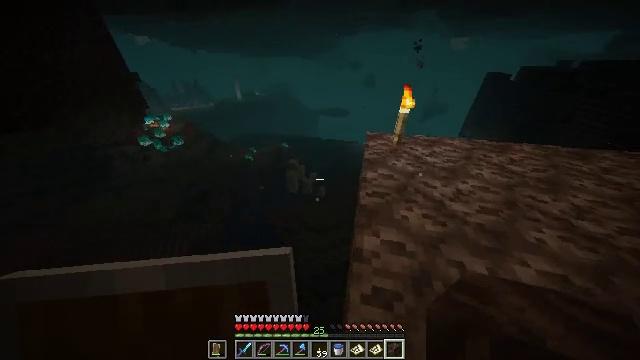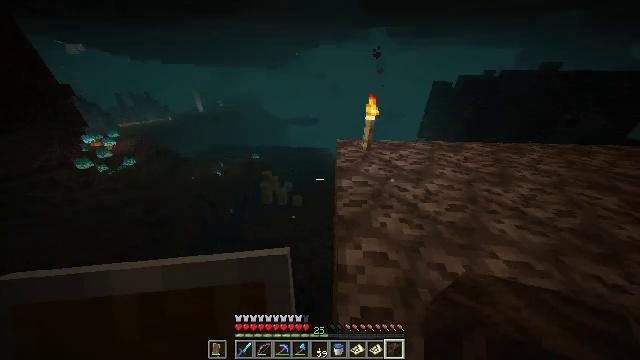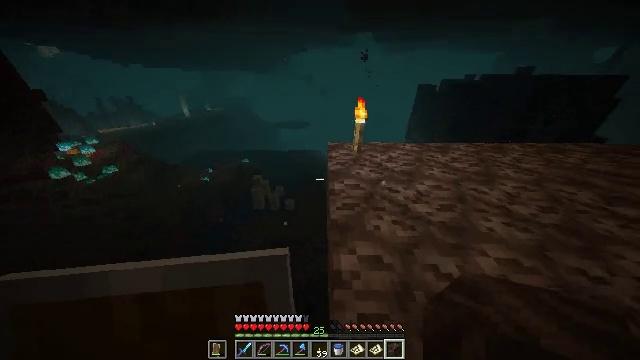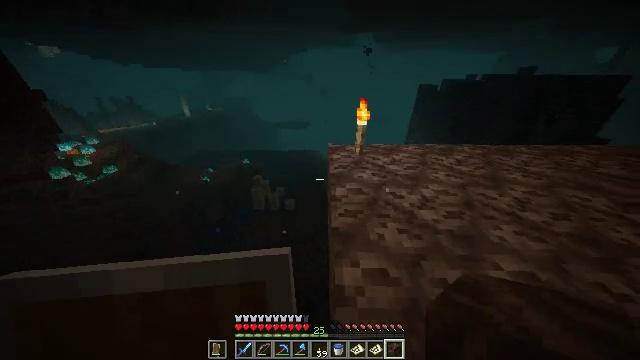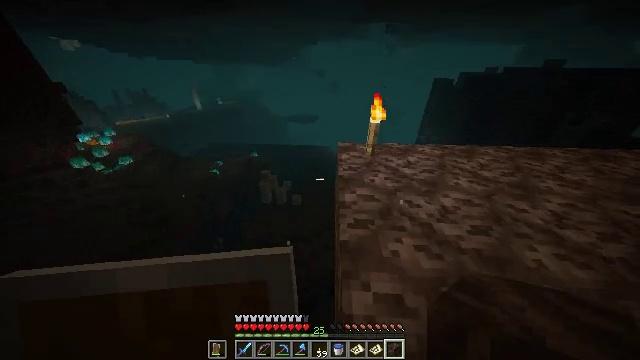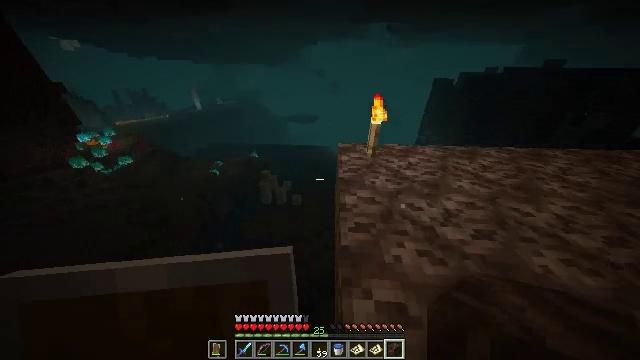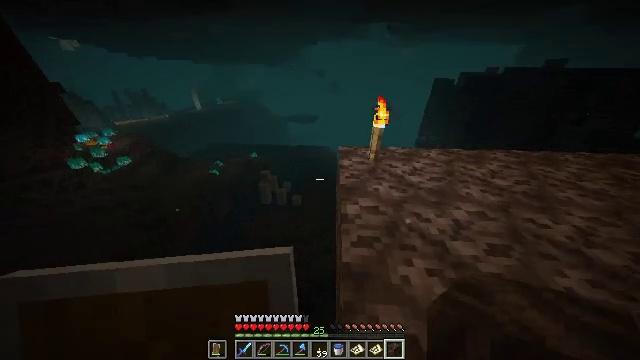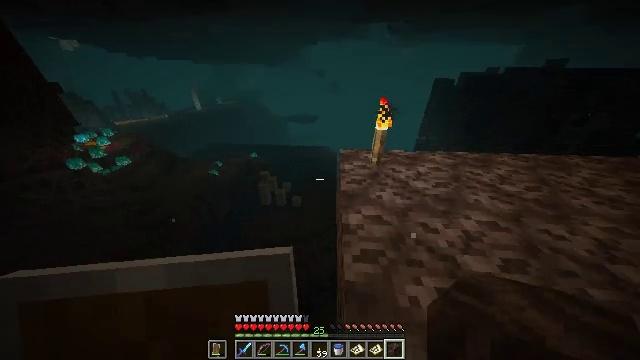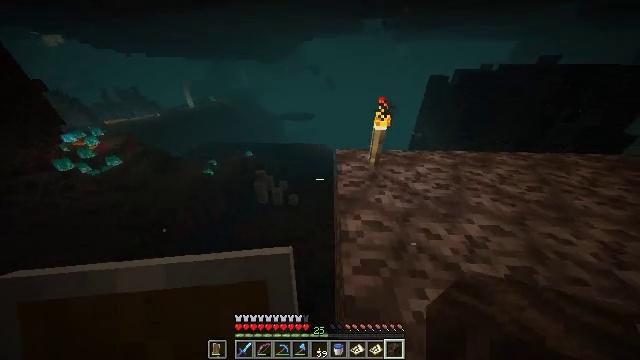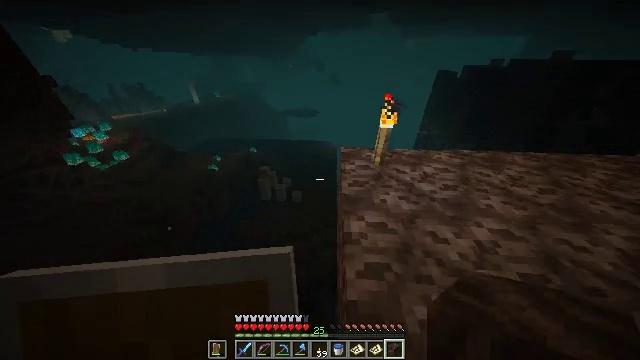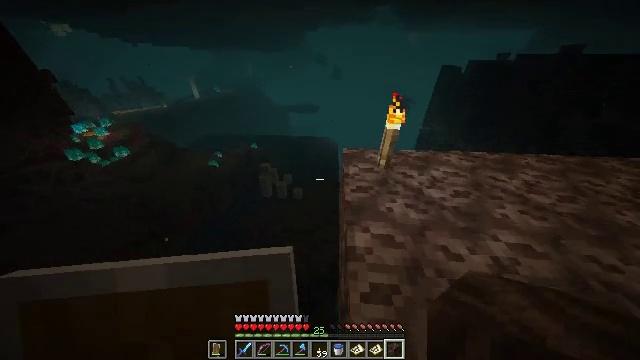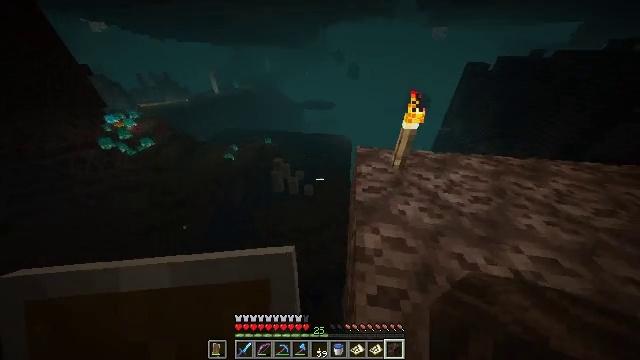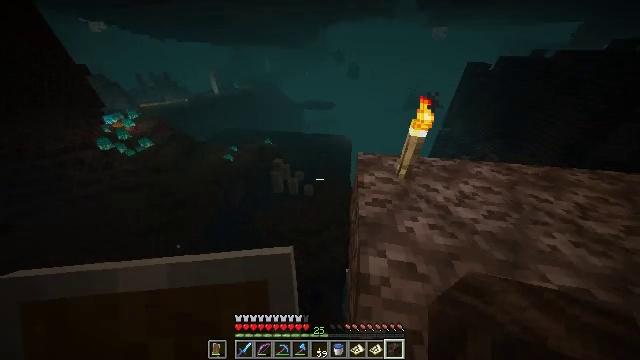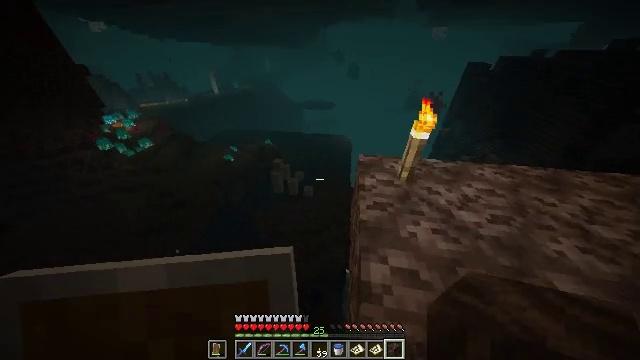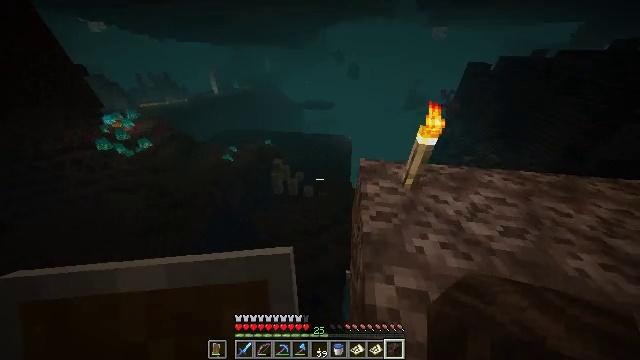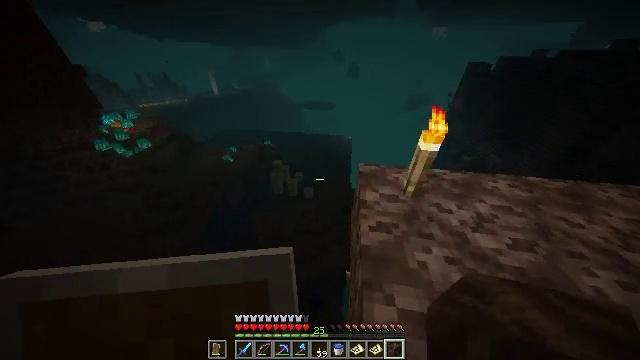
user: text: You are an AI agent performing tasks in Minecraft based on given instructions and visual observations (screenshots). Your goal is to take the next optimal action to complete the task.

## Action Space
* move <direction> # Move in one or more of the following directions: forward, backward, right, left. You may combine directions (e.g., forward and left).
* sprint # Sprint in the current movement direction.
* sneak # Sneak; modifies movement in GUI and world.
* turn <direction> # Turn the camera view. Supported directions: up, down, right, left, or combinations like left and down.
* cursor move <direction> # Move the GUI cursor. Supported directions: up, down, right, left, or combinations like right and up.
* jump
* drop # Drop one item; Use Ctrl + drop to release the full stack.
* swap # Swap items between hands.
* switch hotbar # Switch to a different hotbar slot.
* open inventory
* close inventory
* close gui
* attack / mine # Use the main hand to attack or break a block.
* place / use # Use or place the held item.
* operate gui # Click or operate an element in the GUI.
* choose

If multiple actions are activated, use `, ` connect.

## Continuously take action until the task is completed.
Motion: motion action
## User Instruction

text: Collect soul sand blocks.
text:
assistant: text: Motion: move forward, sneak, turn right and up
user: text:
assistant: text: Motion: move forward, sneak, turn right
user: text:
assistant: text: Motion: move forward, sneak
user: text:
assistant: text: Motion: move forward, sneak, turn left and down
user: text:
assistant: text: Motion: move forward, sneak
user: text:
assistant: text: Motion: move forward, sneak
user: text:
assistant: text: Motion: move forward, sneak
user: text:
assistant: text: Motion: move forward, sneak, turn right
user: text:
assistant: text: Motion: move forward, sneak, turn left and down
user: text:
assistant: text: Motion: move forward, sneak, turn down
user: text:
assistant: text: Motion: move forward, sneak, turn left
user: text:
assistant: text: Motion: move forward, sneak
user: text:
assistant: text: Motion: move forward, sneak
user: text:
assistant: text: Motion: move forward, sneak
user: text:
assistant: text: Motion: move forward and move right, sneak
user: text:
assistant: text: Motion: move forward and move right, sneak, turn left
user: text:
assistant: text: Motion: move forward and move right, sneak, turn left and up
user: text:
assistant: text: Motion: move forward and move right, sneak, turn left and up
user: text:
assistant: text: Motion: move forward and move right, sneak, turn left
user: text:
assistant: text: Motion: move forward and move right, sneak
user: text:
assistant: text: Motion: move forward and move right, sneak, turn left and down
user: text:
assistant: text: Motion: move right, sneak, turn left and down
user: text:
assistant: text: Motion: move right, sneak, turn left and down
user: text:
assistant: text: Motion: move right, sneak, turn left and down
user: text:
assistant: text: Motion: move right, sneak, turn right and down
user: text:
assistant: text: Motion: move right, sneak, turn right and down
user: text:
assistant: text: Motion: move right, sneak
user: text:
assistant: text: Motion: move right, sneak
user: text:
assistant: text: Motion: move right, sneak, turn down
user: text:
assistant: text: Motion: move right, sneak